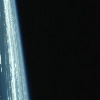
Label: space